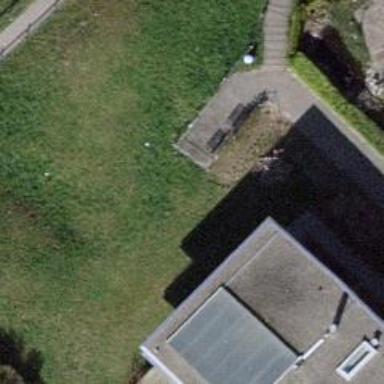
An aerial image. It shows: Bench.